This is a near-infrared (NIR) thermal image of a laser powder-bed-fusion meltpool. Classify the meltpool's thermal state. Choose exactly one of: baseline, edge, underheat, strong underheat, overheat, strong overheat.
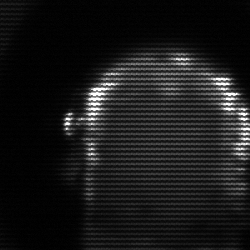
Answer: baseline